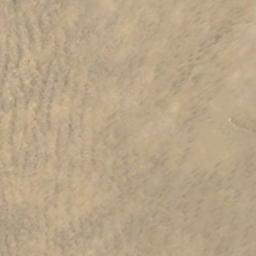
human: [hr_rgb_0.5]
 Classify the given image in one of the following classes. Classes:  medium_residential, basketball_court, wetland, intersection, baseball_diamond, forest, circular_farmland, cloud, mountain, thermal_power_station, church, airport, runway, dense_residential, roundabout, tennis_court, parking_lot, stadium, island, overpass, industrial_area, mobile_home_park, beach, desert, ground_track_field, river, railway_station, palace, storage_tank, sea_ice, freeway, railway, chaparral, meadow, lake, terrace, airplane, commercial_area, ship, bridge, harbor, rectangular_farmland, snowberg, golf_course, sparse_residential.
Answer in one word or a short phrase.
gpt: desert